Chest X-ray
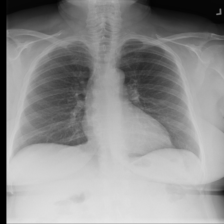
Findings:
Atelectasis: negative
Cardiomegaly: negative
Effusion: negative
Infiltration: negative
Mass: negative
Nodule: negative
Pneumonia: negative
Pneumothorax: negative
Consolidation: negative
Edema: negative
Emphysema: negative
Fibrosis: negative
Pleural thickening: negative
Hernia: negative